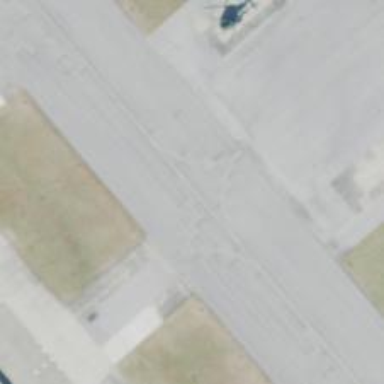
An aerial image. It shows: Image of taxiway at airport.